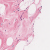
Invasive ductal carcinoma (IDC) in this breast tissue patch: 0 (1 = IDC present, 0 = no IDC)